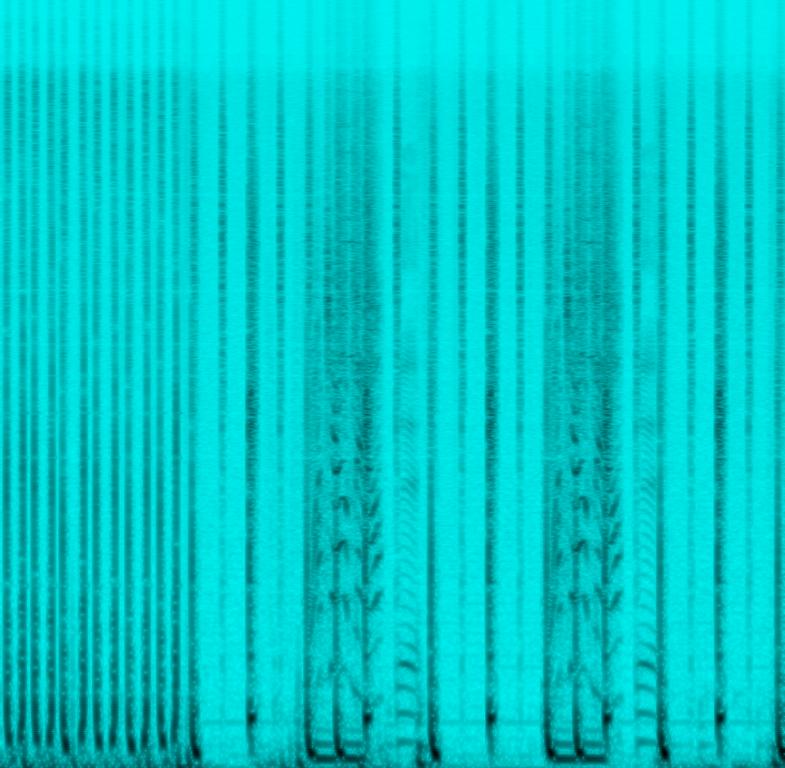
A DJ plays a cool groove with some female vocals. The song is medium tempo with a steady drumming rhythm, scratch disc percussions, and percussive bass line. The song is exciting and groovy. The audio quality is average.